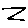
Label: zigzag